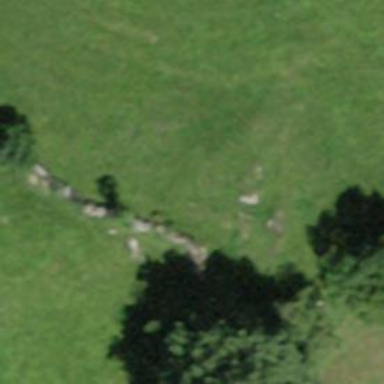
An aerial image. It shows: Wall made of dry stone.